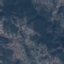
Land use / land cover: HerbaceousVegetation